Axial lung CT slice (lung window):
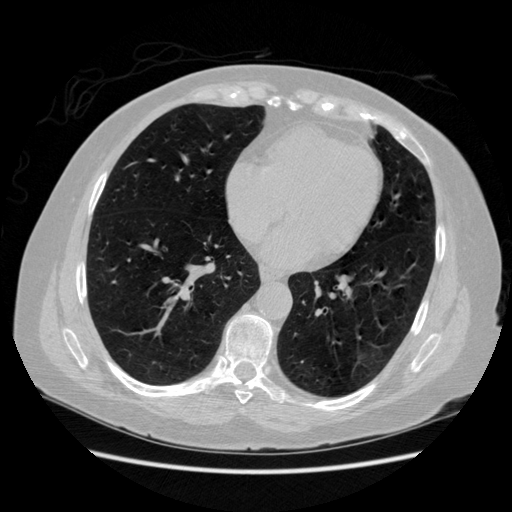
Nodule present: no